Field crop: maize
Growth stage: 2
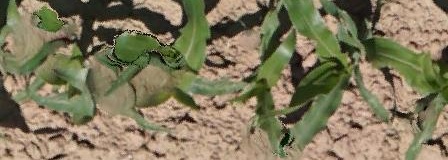
Species: maize